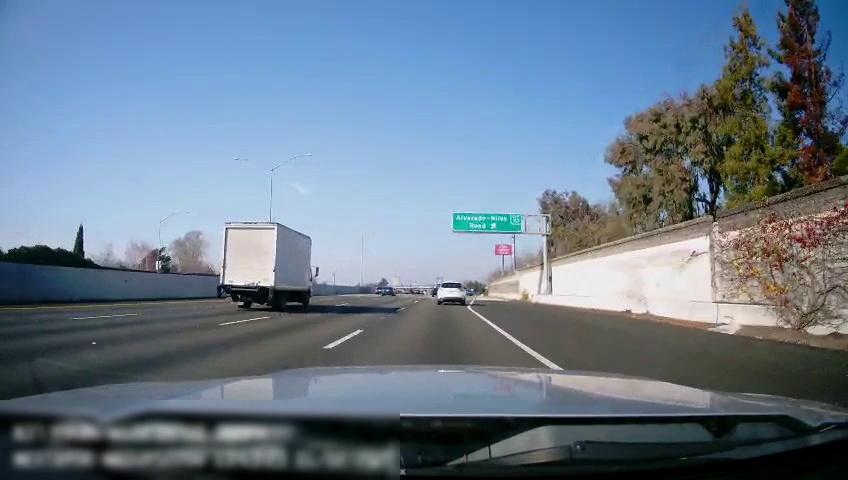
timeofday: Day
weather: Sunny
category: Drivable Space
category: Vehicles | SUV
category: Vehicles | Car
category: Vehicles | Truck
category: Lanes | Current Lane
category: Lanes | Alternate Lane
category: Lanes | Alternate Lane
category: Lanes | Alternate Lane
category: Lanes | Current Lane
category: Traffic | Signs